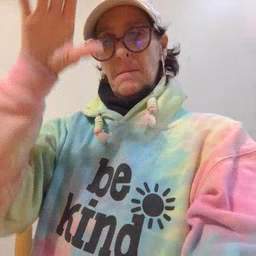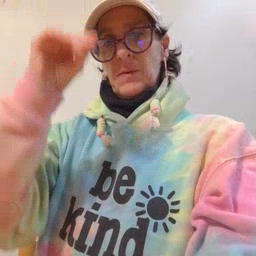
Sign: cowboy